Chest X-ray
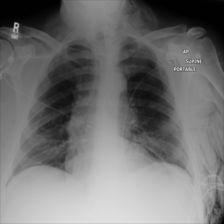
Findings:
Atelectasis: positive
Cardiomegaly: negative
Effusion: negative
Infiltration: negative
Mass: negative
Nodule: negative
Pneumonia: negative
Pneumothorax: negative
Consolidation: negative
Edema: negative
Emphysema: positive
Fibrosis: negative
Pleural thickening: negative
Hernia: negative